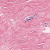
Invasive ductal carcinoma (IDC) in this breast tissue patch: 0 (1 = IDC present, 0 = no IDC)